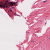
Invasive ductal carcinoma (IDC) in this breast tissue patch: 0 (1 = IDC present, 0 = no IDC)